Aerial crown-view tile of a tropical tree (Barro Colorado Island, Panama), acquired 20250124:
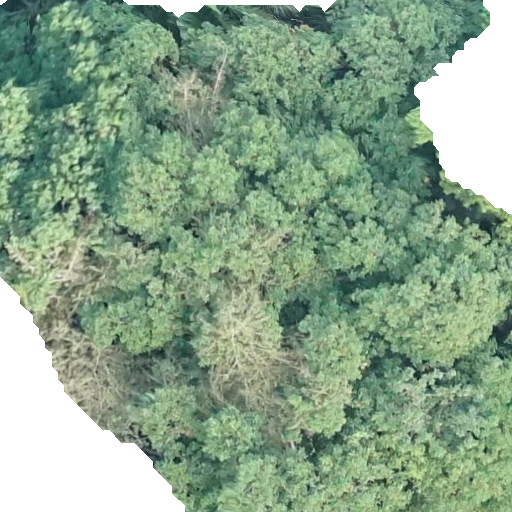
Species: Hieronyma alchorneoides
GBIF accepted scientific name: Hieronyma alchorneoides
Crown area: 391.331 m²